Question: I am currently developing a small application for my exams next month. I am using the visual editor of Netbeans.
Suddenly it stopped working, giving me the exception at the end of the thread.
It appears it has something to do with my Tabbed Pane containing a panel called StuderendePanel.
Is anyone familiar with this issue, and how can I fix it?

'''
java.lang.InstantiationException: View.StuderendePanel
at java.lang.Class.newInstance0(Class.java:357)
at java.lang.Class.newInstance(Class.java:325)
at org.netbeans.modules.form.CreationFactory.createDefaultInstance(CreationFactory.java:178)
at org.netbeans.modules.form.RADComponent.createBeanInstance(RADComponent.java:252)
at org.netbeans.modules.form.RADComponent.initInstance(RADComponent.java:191)
at org.netbeans.modules.form.GandalfPersistenceManager.restoreComponent(GandalfPersistenceManager.java:806)
at org.netbeans.modules.form.GandalfPersistenceManager.loadComponent(GandalfPersistenceManager.java:994)
at org.netbeans.modules.form.GandalfPersistenceManager.restoreComponent(GandalfPersistenceManager.java:850)
at org.netbeans.modules.form.GandalfPersistenceManager.loadComponent(GandalfPersistenceManager.java:994)
at org.netbeans.modules.form.GandalfPersistenceManager.loadForm(GandalfPersistenceManager.java:530)
at org.netbeans.modules.form.GandalfPersistenceManager.loadForm(GandalfPersistenceManager.java:312)
at org.netbeans.modules.form.FormEditor$2.run(FormEditor.java:348)
at org.netbeans.modules.form.FormLAF$2.run(FormLAF.java:293)
at org.openide.util.Mutex.doEventAccess(Mutex.java:1363)
at org.openide.util.Mutex.readAccess(Mutex.java:322)
at org.netbeans.modules.form.FormLAF.executeWithLookAndFeel(FormLAF.java:276)
at org.netbeans.modules.form.FormEditor.loadFormData(FormEditor.java:345)
at org.netbeans.modules.nbform.FormEditorSupport.loadOpeningForm(FormEditorSupport.java:462)
at org.netbeans.modules.nbform.FormDesignerTC.loadForm(FormDesignerTC.java:279)
at org.netbeans.modules.nbform.FormDesignerTC.access$300(FormDesignerTC.java:87)
at org.netbeans.modules.nbform.FormDesignerTC$PreLoadTask$1.run(FormDesignerTC.java:268)
at java.awt.event.InvocationEvent.dispatch(InvocationEvent.java:251)
at java.awt.EventQueue.dispatchEventImpl(EventQueue.java:721)
at java.awt.EventQueue.access$200(EventQueue.java:103)
at java.awt.EventQueue$3.run(EventQueue.java:682)
at java.awt.EventQueue$3.run(EventQueue.java:680)
at java.security.AccessController.doPrivileged(Native Method)
at java.security.ProtectionDomain$1.doIntersectionPrivilege(ProtectionDomain.java:76)
at java.awt.EventQueue.dispatchEvent(EventQueue.java:691)
at org.netbeans.core.TimableEventQueue.dispatchEvent(TimableEventQueue.java:159)
at java.awt.EventDispatchThread.pumpOneEventForFilters(EventDispatchThread.java:242)
at java.awt.EventDispatchThread.pumpEventsForFilter(EventDispatchThread.java:161)
at java.awt.EventDispatchThread.pumpEventsForHierarchy(EventDispatchThread.java:150)
at java.awt.EventDispatchThread.pumpEvents(EventDispatchThread.java:146)
at java.awt.EventDispatchThread.pumpEvents(EventDispatchThread.java:138)
at java.awt.EventDispatchThread.run(EventDispatchThread.java:91)
'''
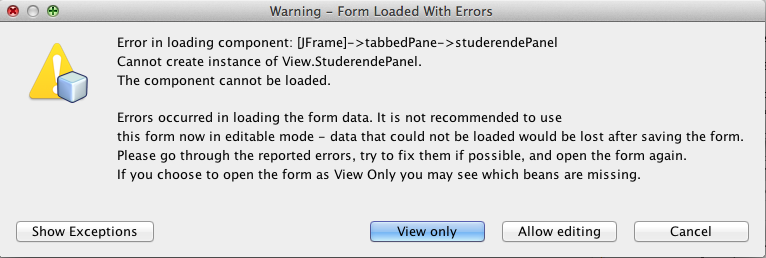
Answer: We have now solved the problem.
We had our GUI to pass our controller object to our 'Studerende' panel. However, when Netbeans calls the initComponents method of the GUI, the controller was not initialized, and therefore didn't work.